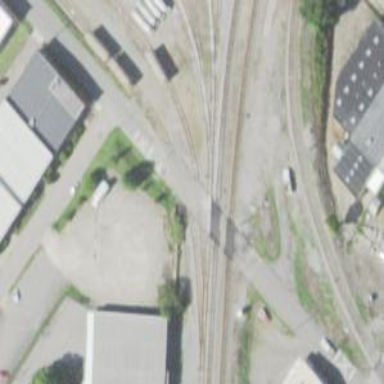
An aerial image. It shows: Railway siding with rails.